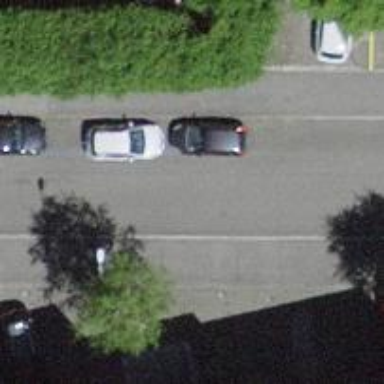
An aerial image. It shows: Diagonal residential road with left-side parking lanes.